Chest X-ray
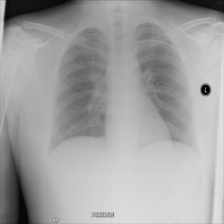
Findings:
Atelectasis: negative
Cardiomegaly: negative
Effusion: negative
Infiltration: negative
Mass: negative
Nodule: negative
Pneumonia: negative
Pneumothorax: negative
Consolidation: negative
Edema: negative
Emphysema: negative
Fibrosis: negative
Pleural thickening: negative
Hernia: negative